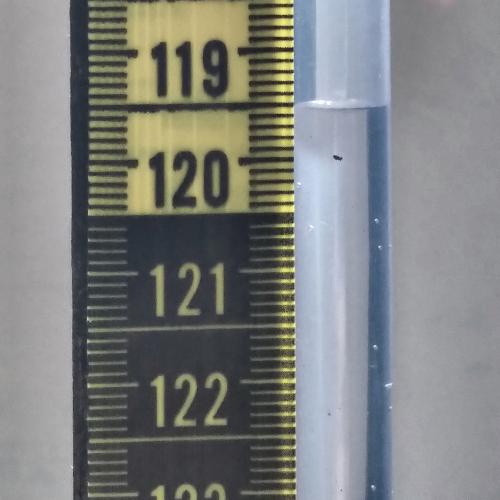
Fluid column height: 119.5 cm